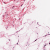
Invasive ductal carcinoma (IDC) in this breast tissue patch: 0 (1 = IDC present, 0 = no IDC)